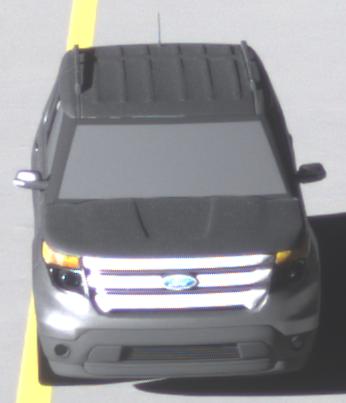
Make: Ford
Model: Explorer
Detailed model: Gen. 5
Model produced from: 2010
Model produced until: 2019
Doors: 5
Color: gray
Road condition: dry road
Daytime: morning or afternoon
Contrast: high contrast